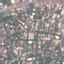
Land use / land cover: Residential